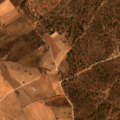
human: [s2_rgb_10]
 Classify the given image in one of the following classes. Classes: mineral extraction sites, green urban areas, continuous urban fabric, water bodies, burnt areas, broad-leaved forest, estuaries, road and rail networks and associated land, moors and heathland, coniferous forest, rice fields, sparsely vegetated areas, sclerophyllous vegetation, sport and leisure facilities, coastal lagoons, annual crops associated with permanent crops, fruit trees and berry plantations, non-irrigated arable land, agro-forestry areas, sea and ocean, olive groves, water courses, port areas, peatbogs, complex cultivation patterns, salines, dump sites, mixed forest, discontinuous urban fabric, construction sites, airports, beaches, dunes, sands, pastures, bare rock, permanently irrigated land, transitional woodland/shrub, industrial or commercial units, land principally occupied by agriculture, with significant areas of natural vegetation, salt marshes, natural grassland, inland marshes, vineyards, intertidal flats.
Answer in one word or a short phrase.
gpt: non-irrigated arable land, annual crops associated with permanent crops, agro-forestry areas, broad-leaved forest